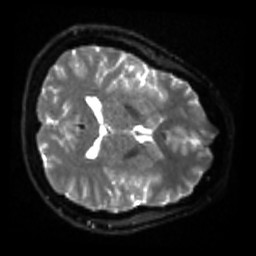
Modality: sbref
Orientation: axial
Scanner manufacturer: siemens
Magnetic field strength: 3 T
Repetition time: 4 s
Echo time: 0.0594 s